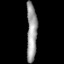
Tissue: prostate
Cell type: T cells
Senescence score: 0.73
Nuclear area (px): 598
Mean DAPI intensity: 153.988